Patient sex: M
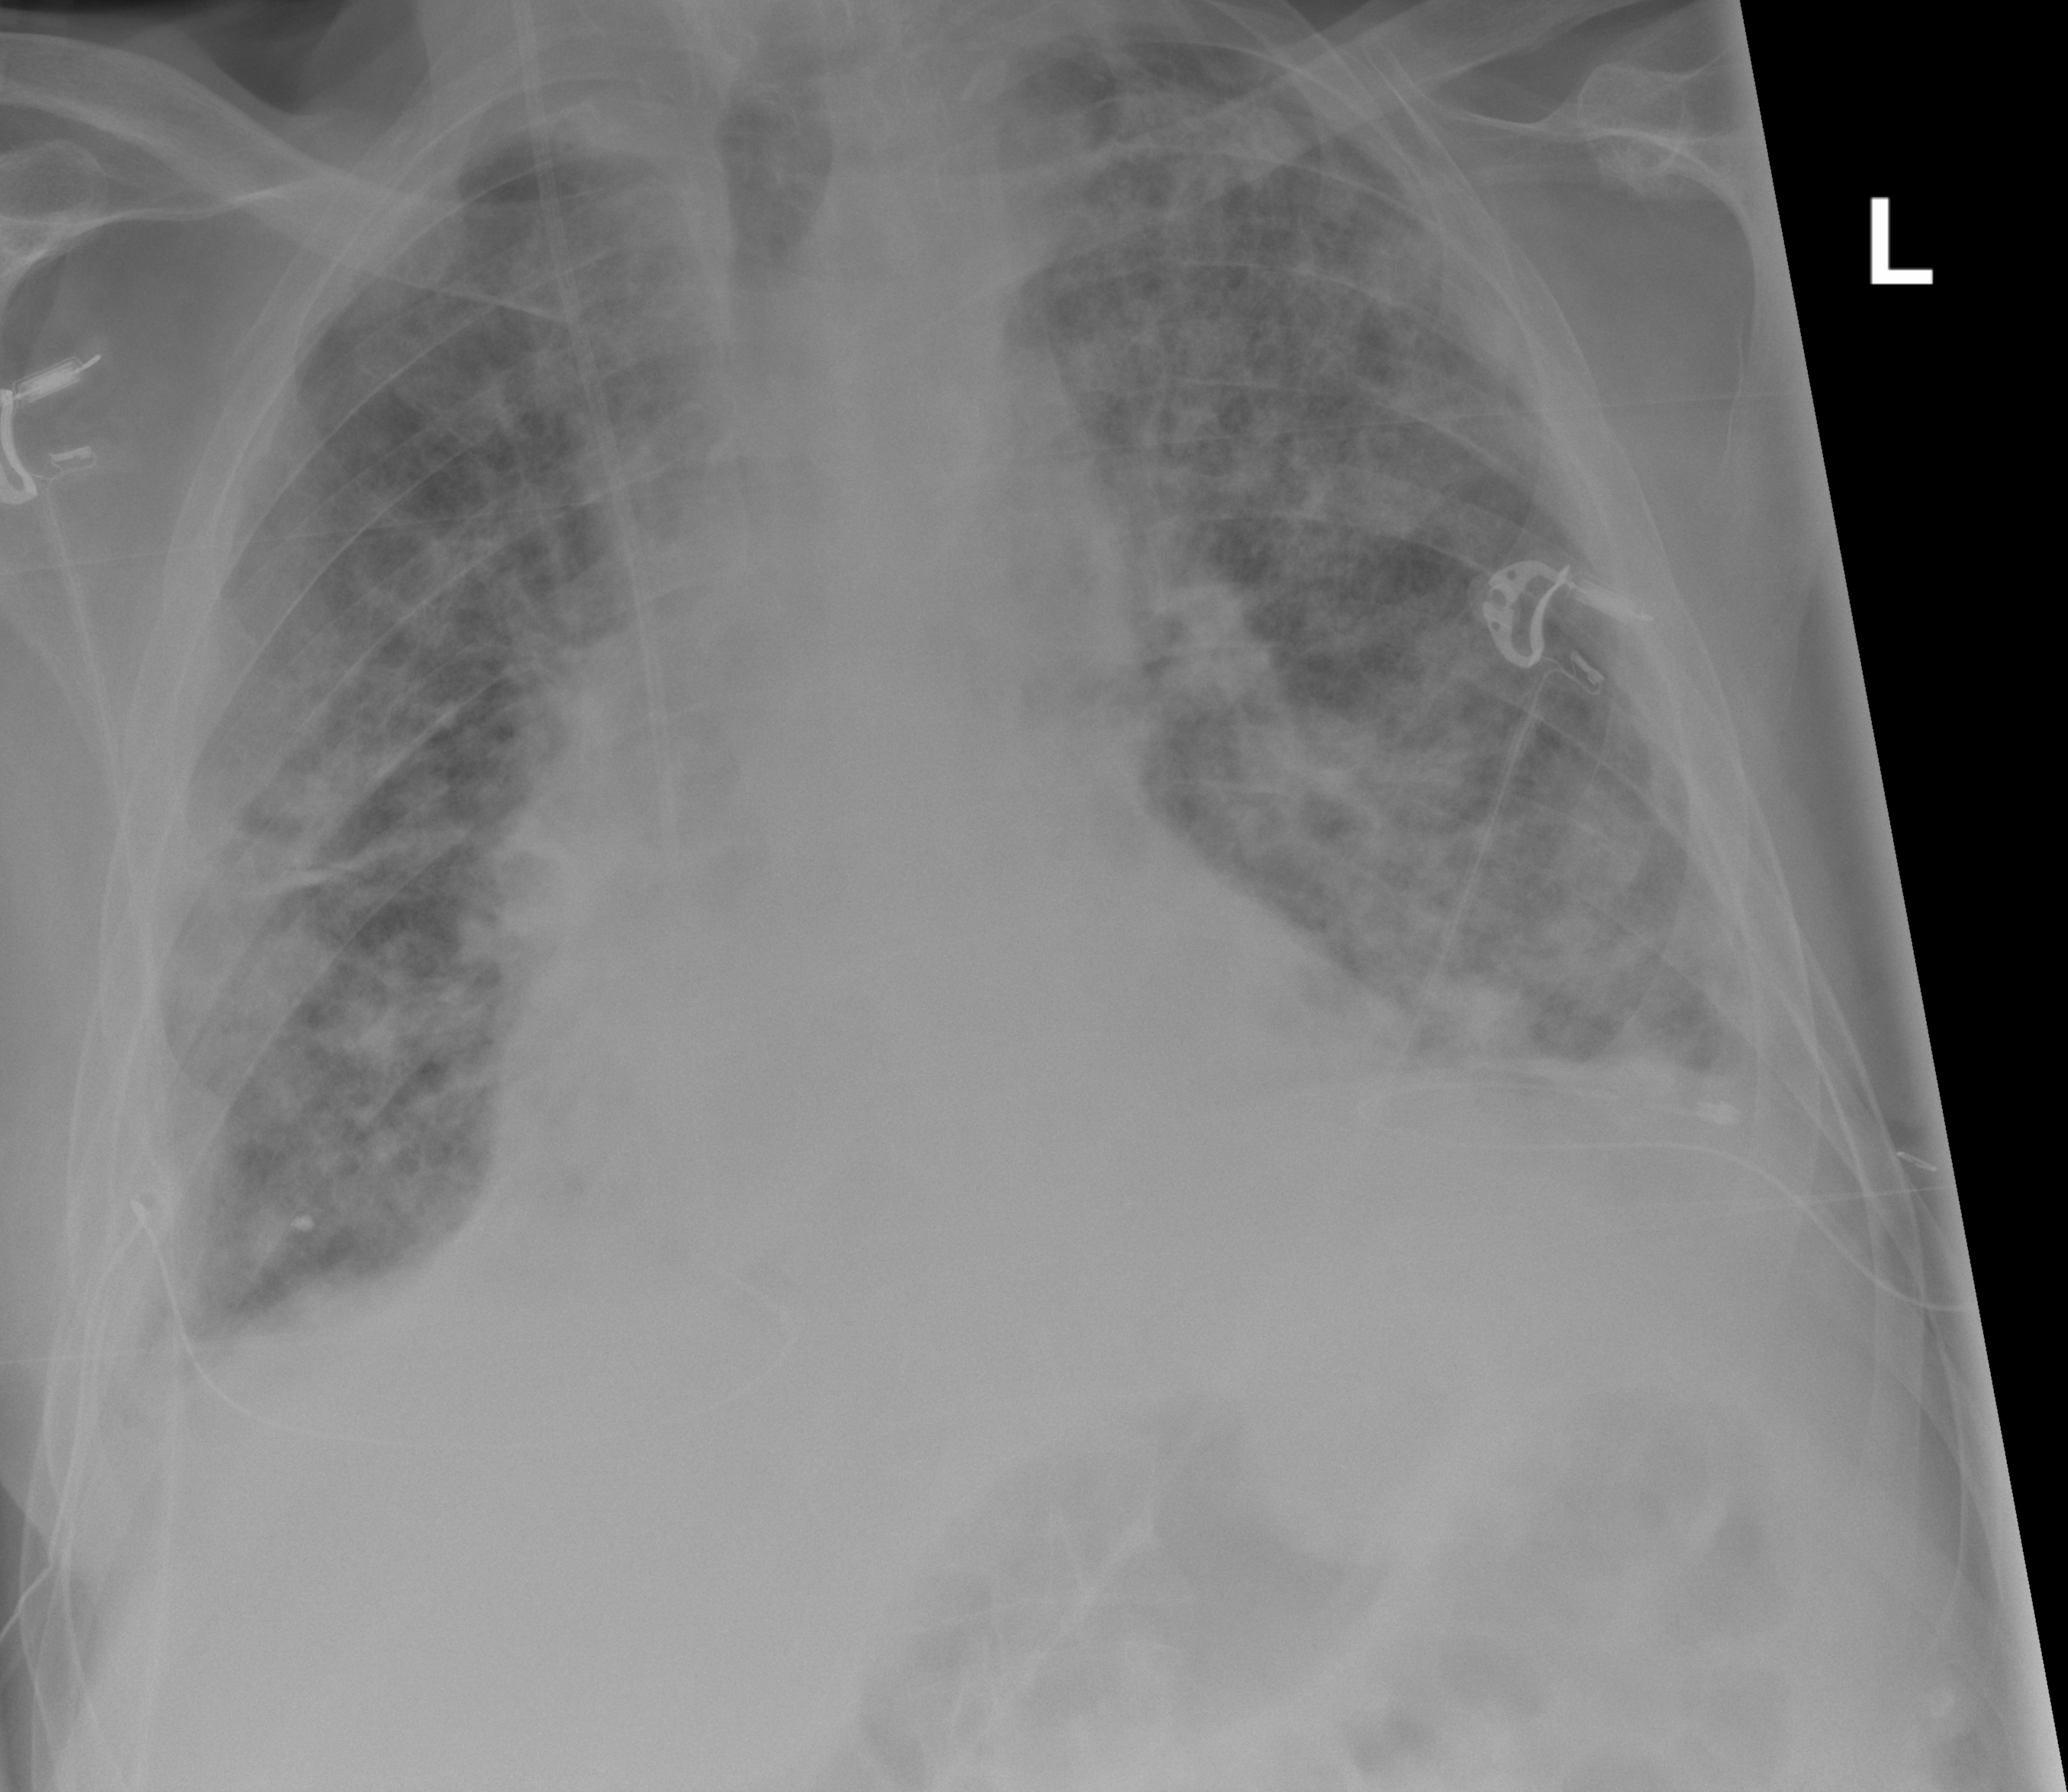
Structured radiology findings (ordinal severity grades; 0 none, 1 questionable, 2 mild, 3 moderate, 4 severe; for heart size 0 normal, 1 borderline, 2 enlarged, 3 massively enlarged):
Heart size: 1
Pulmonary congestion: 2
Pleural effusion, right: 1
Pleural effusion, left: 1
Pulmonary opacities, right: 3
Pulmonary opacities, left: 3
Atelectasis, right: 2
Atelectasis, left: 2